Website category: university
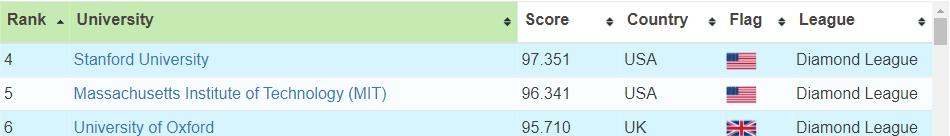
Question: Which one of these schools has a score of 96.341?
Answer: Massachusetts Institute of Technology (MIT)

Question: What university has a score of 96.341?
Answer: Massachusetts Institute of Technology (MIT)

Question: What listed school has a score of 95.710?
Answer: University of Oxford

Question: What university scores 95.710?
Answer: University of Oxford

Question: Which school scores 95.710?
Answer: University of Oxford

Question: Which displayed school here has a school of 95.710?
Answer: University of Oxford

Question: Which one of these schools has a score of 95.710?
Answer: University of Oxford

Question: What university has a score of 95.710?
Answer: University of Oxford

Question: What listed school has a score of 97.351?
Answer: Stanford University

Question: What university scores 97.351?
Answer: Stanford University

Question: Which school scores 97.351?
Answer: Stanford University

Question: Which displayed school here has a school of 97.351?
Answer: Stanford University

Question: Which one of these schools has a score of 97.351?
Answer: Stanford University

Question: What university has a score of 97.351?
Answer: Stanford University

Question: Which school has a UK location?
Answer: University of Oxford

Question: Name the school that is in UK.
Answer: University of Oxford

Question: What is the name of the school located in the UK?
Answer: University of Oxford

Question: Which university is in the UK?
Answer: University of Oxford

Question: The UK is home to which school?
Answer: University of Oxford

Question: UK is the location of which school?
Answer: University of Oxford